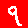
Digit: 9